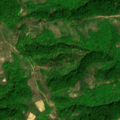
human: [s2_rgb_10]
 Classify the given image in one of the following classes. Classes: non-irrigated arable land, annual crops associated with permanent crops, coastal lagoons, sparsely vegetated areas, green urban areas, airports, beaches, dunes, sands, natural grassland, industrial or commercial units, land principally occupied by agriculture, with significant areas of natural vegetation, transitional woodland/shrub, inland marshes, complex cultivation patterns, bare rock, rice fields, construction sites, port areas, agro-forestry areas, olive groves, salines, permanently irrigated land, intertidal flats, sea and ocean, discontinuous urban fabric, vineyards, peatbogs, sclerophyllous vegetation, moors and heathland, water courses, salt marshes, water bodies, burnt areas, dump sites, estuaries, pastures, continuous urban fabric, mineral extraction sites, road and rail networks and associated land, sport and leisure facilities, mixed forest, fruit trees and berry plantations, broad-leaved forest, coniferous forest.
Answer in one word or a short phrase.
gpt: pastures, complex cultivation patterns, broad-leaved forest